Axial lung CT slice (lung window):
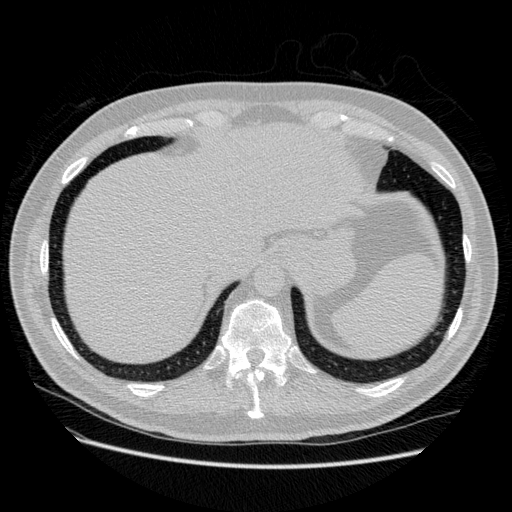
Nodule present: no